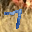
Label: 7